Question: I have included an OpenLayers.Map in my site per JavaScript:
'''
var map = new OpenLayers.Map();
var mapnik = new OpenLayers.Layer.OSM();
map.addLayer(mapnik);
'''
All works fine. Expect the position of the attribution (OpenStreetMap contributors). Are there any option move the attribution in the lower right corner?
Here is what i got currently:

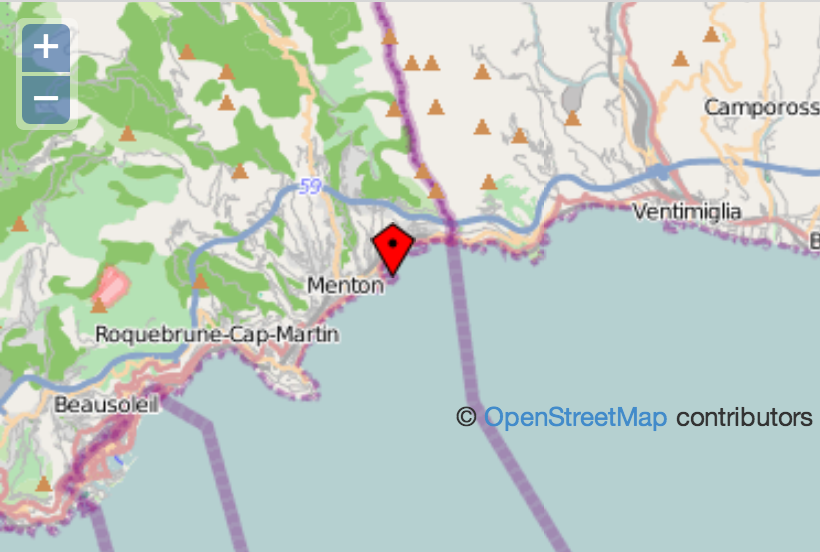
Answer: You can override the default OL style for this component:
'''
.olControlAttribution {
left: 5px;
}
'''
You can try this out by going to <URL> and executing the following JS code in your browser's console:
'''
document.getElementsByClassName('olControlAttribution')[0].style.left='5px'
'''